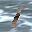
Label: 1